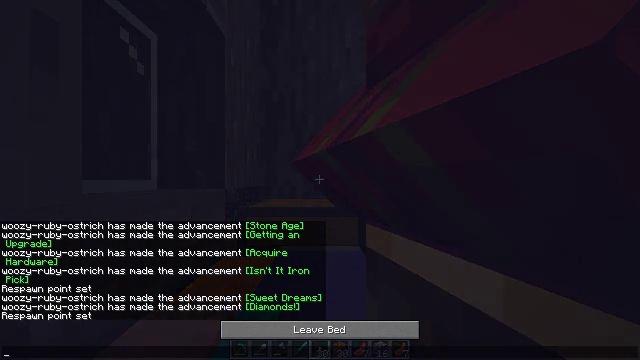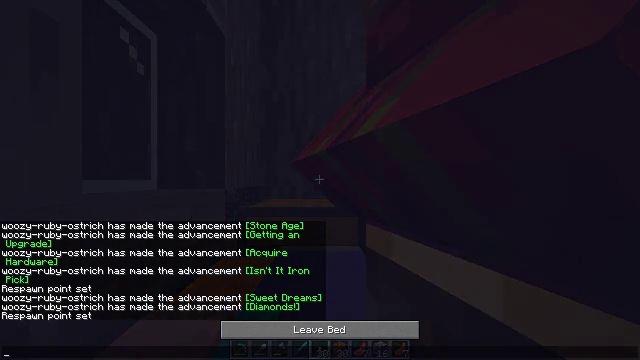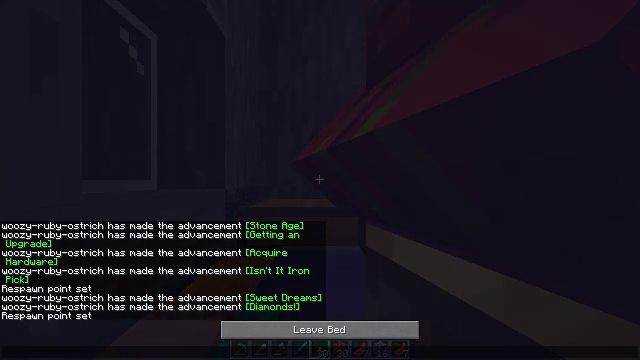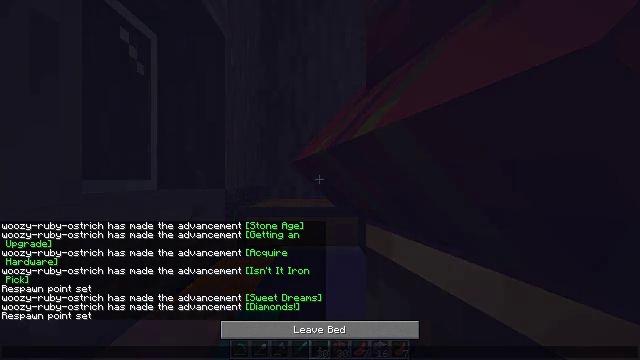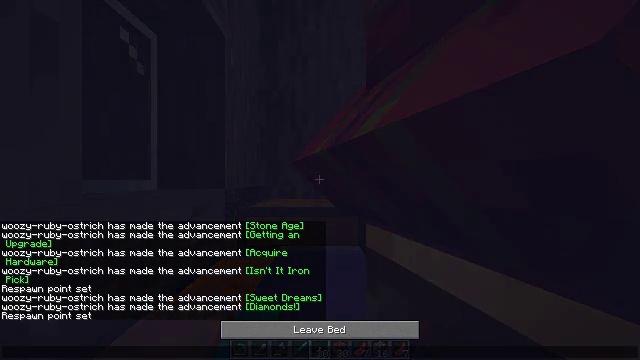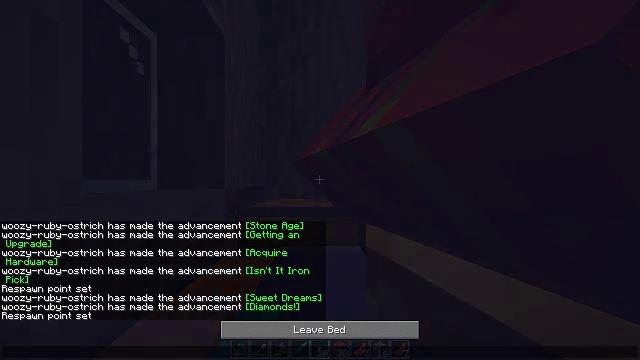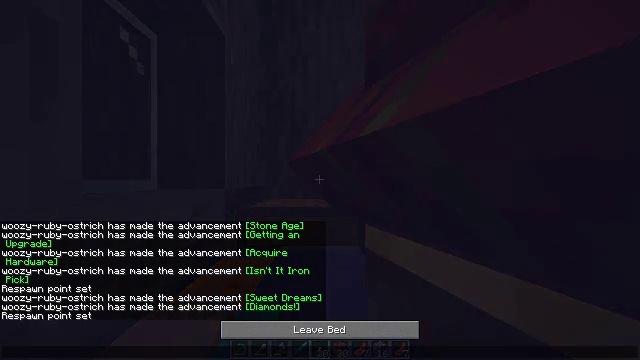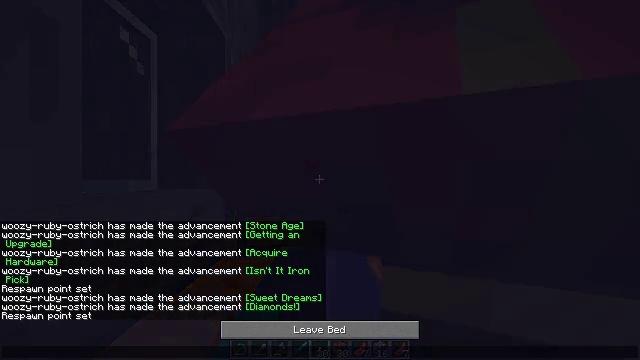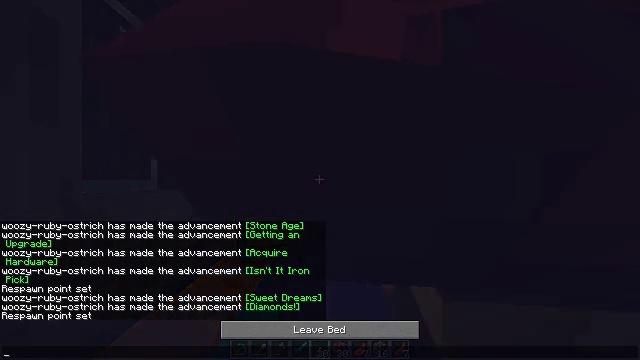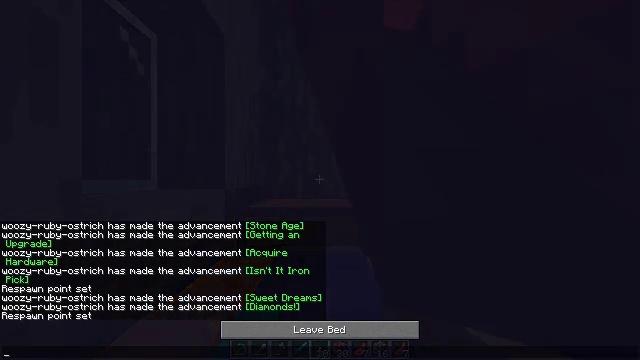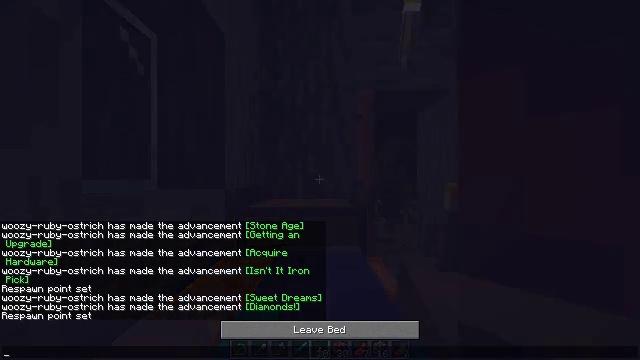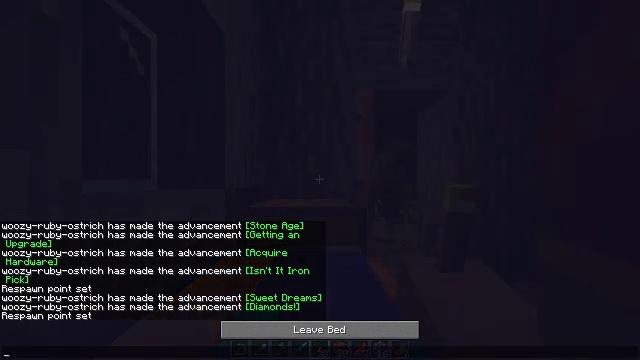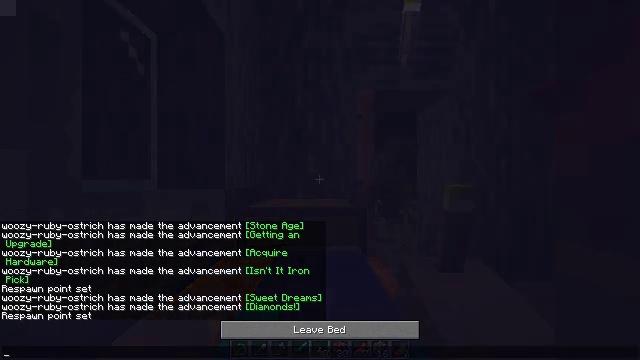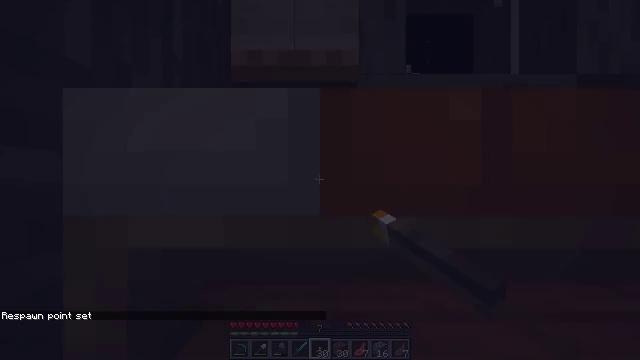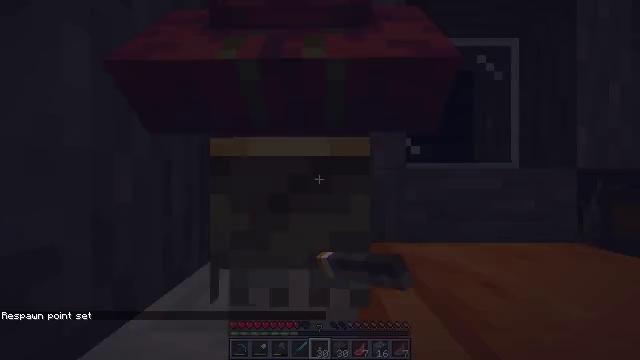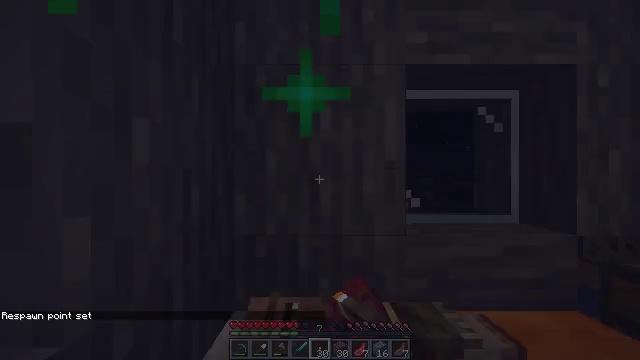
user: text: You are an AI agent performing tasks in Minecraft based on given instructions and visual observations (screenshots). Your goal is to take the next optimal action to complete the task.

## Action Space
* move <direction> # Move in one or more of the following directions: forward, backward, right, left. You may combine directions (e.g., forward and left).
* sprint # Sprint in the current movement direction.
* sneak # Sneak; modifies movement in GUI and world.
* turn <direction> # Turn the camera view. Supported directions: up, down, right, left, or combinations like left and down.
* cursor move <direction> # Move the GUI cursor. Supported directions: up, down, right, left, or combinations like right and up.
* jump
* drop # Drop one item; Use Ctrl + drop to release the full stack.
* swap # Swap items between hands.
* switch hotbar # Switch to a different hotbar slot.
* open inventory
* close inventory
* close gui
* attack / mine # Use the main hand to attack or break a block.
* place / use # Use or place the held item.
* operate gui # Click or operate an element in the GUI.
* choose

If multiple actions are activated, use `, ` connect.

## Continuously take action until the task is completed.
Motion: motion action
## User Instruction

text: Attack the melon to collect it.
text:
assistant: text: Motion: no_op
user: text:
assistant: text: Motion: no_op
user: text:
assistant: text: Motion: no_op
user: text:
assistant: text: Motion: no_op
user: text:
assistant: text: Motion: no_op
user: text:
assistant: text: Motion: no_op
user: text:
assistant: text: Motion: no_op
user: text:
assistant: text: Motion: no_op
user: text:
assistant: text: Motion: no_op
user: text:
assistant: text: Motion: no_op
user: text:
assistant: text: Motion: no_op
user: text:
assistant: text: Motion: no_op
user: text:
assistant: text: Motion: no_op
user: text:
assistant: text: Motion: close gui
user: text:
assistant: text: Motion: no_op
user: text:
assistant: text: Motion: no_op
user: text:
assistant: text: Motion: no_op
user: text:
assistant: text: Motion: no_op
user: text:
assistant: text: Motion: no_op
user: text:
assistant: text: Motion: no_op
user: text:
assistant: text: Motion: no_op
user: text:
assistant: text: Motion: no_op
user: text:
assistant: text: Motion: no_op
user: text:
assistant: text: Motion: no_op
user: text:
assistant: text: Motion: no_op
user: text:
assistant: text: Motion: no_op
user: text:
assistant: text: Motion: no_op
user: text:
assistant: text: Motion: no_op
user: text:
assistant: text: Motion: no_op
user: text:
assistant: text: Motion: turn right and down